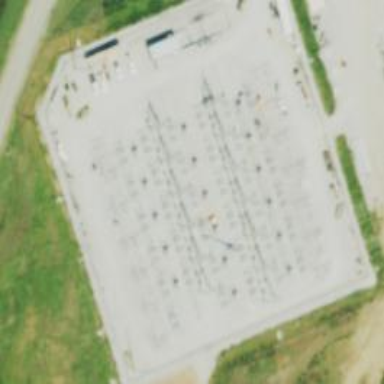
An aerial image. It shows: Switch used for power control.